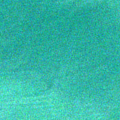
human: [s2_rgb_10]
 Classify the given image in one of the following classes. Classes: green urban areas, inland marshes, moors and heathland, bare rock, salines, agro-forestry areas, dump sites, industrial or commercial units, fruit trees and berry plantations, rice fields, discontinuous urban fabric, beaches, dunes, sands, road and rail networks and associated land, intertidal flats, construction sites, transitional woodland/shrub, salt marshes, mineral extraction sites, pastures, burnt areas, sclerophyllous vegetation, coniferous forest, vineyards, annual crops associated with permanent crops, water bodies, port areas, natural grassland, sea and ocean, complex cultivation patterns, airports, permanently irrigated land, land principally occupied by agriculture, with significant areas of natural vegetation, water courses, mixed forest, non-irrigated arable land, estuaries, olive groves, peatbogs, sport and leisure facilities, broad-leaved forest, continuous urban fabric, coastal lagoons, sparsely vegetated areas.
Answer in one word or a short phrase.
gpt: sea and ocean